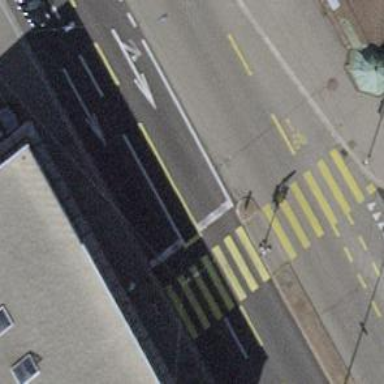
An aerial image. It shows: Primary highway with lanes for both cycling and walking. The road surface is asphalt and there are trolley wires overhead. Both sides have asphalt sidewalks.